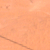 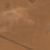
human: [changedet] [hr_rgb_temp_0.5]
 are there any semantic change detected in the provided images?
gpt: The area appears the same.